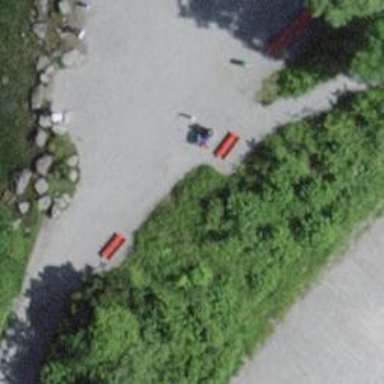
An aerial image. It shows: Red bench.